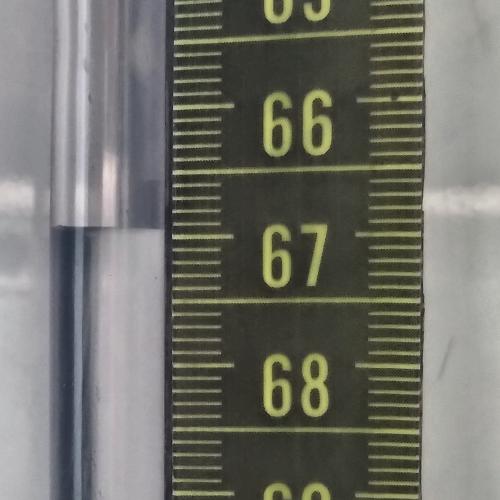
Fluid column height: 67.0 cm